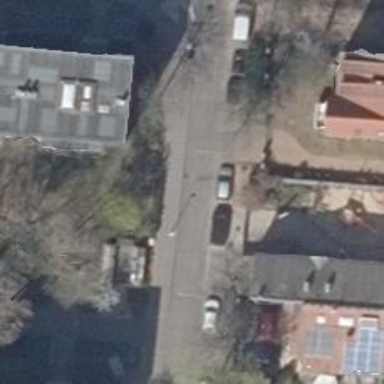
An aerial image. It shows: Table-style traffic calming feature.